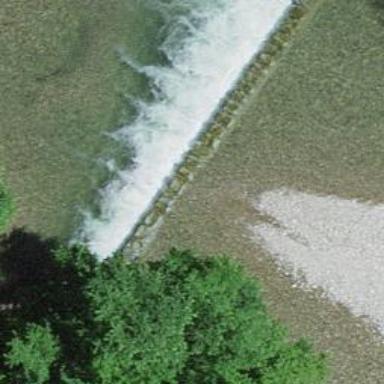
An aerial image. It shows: Weir in waterway.